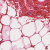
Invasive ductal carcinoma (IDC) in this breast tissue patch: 0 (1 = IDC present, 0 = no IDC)